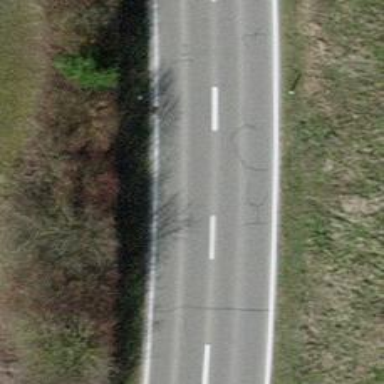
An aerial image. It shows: Secondary road with asphalt surface.